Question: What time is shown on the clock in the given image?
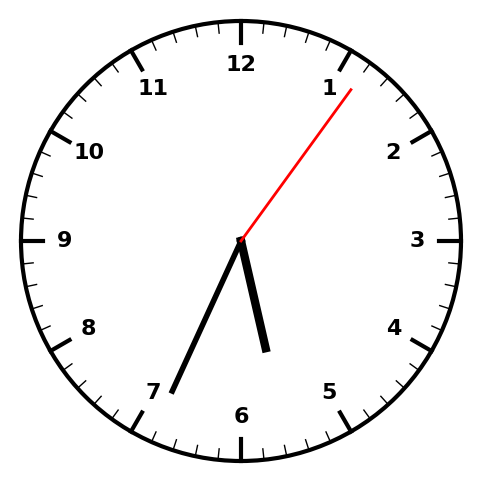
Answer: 05:34:06